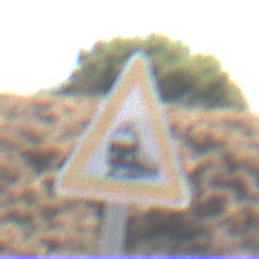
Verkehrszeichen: Bahnuebergang
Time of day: Midday
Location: Outdoor (RoadRail)
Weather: Clear
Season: Summer
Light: Natural